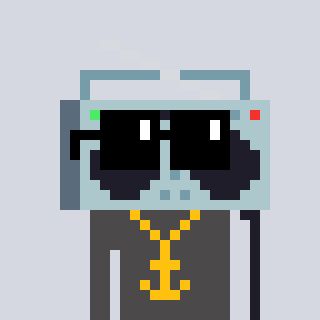
a pixel art character with square black sunglasses, a boombox-shaped head and a grayscale-colored body on a cool background